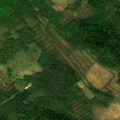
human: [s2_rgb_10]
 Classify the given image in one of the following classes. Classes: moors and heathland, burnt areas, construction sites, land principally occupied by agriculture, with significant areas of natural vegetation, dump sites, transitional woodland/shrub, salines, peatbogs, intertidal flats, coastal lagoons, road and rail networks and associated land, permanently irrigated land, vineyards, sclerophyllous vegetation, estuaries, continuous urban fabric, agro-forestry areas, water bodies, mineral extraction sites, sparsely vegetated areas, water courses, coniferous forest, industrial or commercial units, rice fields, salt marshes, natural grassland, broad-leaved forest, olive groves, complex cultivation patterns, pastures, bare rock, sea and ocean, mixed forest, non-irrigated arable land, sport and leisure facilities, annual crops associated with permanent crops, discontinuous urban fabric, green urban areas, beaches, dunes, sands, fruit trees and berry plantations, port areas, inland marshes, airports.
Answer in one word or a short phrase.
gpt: coniferous forest, mixed forest